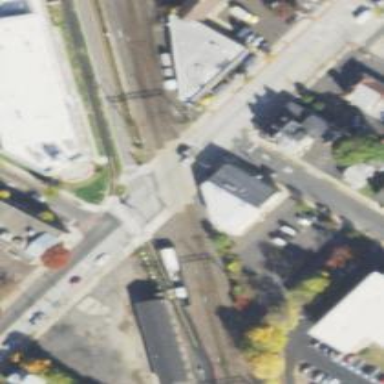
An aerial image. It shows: Railway level crossing.